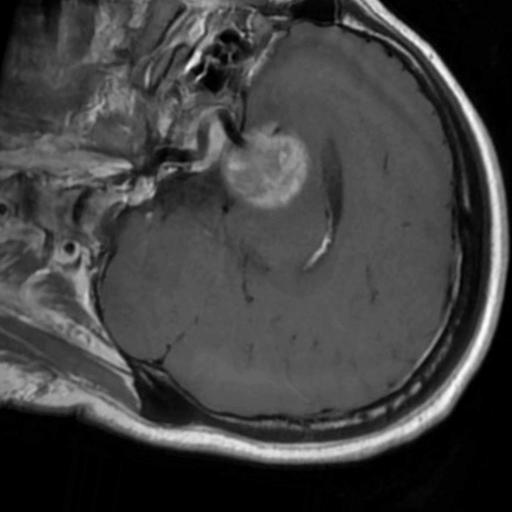
Label: brain_tumor